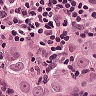
Metastatic tissue present: yes